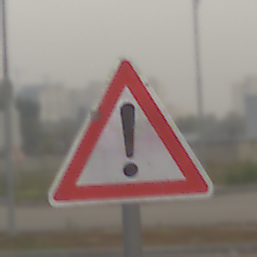
Verkehrszeichen: Gefahrenstelle
Umgebung: Outdoor, Suburban
Tageszeit: MorningAfternoon
Wetter: Overcast
Licht: Natural
Jahreszeit: NotSpecified
Kontrast: LowContrast